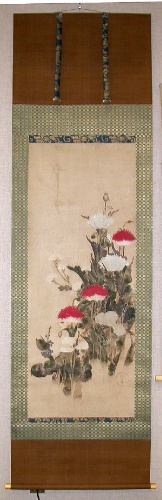
Artist: Tawaraya Sōtatsu
Artist bio: Japanese, ca. 1570–ca. 1640
Date: 17th century
Object type: Hanging scroll
Classification: Paintings
Medium: Hanging scroll; ink and color on paper
Culture: Japan
Period: Edo period (1615–1868)
Dimensions: 49 3/4 x 18 1/4 in. (126.4 x 46.4 cm)
Department: Asian Art
Credit line: H. O. Havemeyer Collection, Bequest of Mrs. H. O. Havemeyer, 1929
Accession year: 1929
Repository: Metropolitan Museum of Art, New York, NY
Tags: Poppies